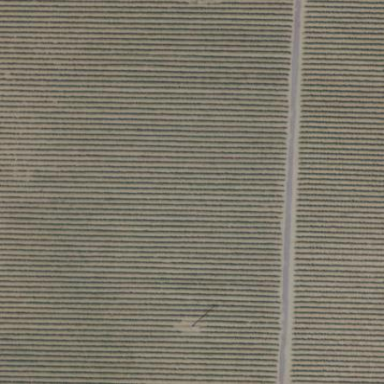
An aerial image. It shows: Vineyard.